Interaction volume radius: 10 \u00c5
Interaction volume height: 25 \u00c5
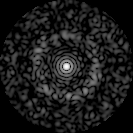
Disorder parameter: 0.8382